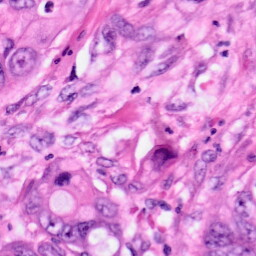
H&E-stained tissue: Pancreatic